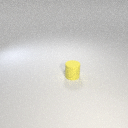
small yellow rubber cylinder